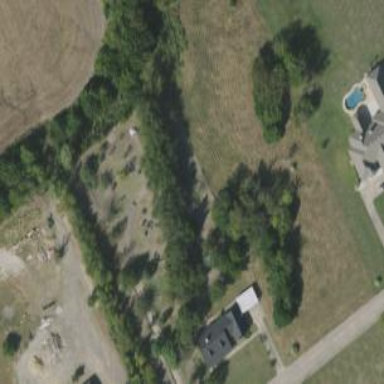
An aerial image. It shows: Grassy plot in zoning area.